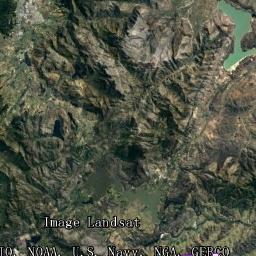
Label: mountain